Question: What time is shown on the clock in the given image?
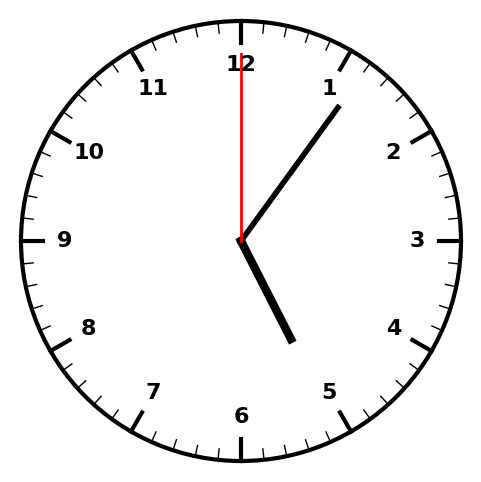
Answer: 05:06:00